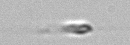
Label: flagellate_morphotype3